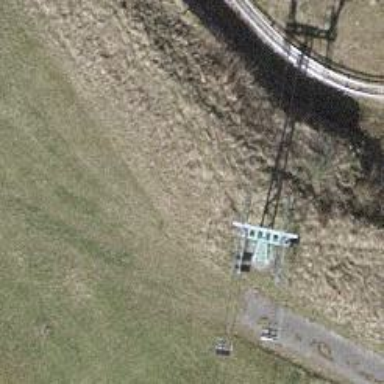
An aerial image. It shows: Pylon for aerialway.